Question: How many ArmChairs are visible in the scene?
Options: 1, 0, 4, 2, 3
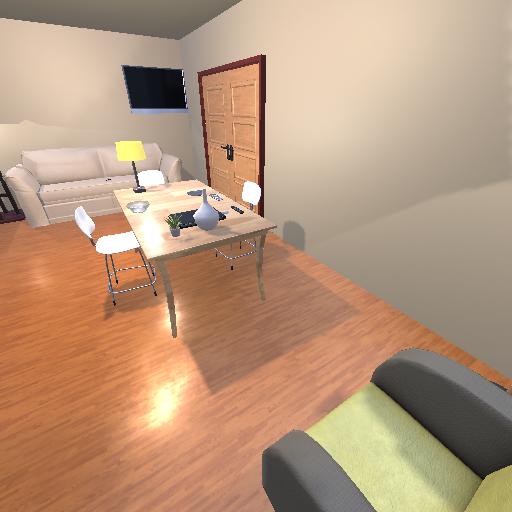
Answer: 1